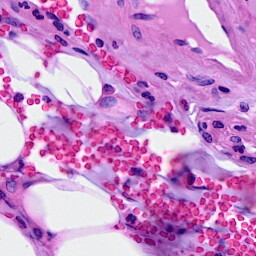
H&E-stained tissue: Breast